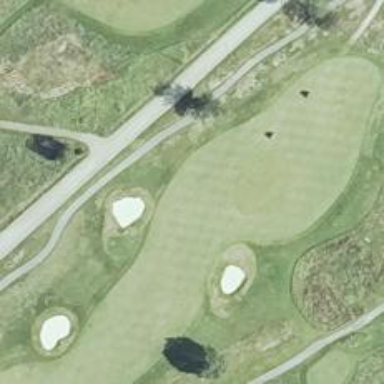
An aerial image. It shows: Golf hole.